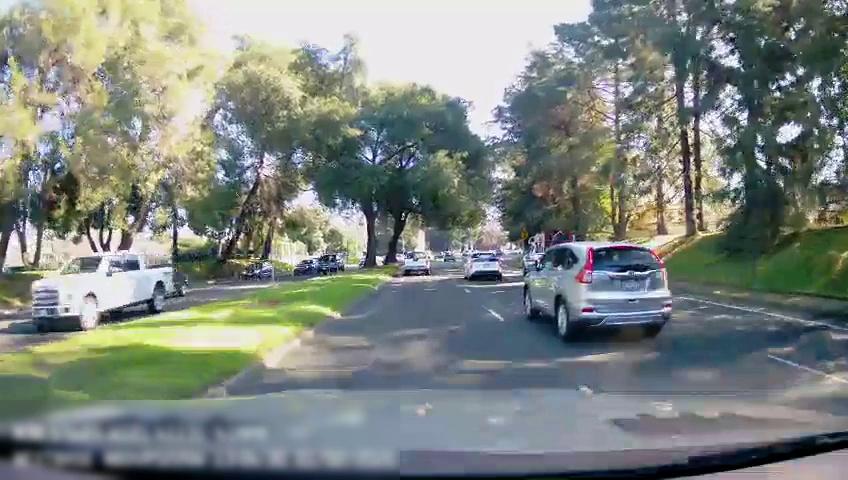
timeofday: Day
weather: Sunny
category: Drivable Space
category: Drivable Space
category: Vehicles | Truck
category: Vehicles | Car
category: Vehicles | Car
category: Vehicles | Car
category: Vehicles | Car
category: Vehicles | SUV
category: Vehicles | Truck
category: Vehicles | Truck
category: Vehicles | SUV
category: Vehicles | Car
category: Vehicles | Car
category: Lanes | Current Lane
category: Lanes | Current Lane
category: Lanes | Alternate Lane